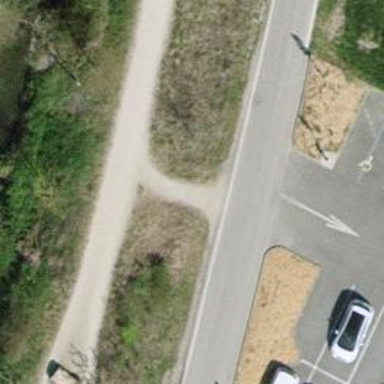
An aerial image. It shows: Gravel footway.